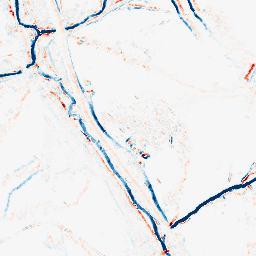
Category: morphological
Decomposition family: morphological_diamond
Decomposition parameters: operation: average
radius: 3
Upsampling method: quintic
Upsampling parameters: scale: 8
Upsampling scale: 8